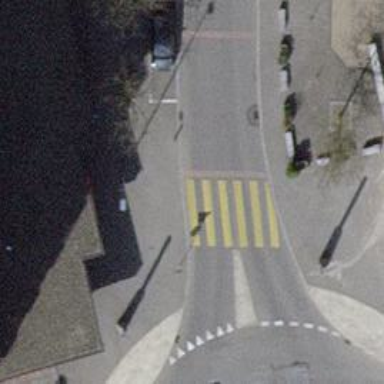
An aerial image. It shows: Marked crossing on the road.